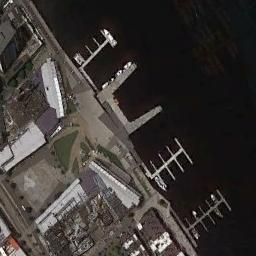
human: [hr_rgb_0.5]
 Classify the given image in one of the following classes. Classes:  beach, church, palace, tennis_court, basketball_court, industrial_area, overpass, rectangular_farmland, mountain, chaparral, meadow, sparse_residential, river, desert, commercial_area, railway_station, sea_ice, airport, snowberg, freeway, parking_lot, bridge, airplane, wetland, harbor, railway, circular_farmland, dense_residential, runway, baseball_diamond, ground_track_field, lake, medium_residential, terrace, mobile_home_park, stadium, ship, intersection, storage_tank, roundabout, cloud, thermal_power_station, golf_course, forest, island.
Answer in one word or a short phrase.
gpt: harbor